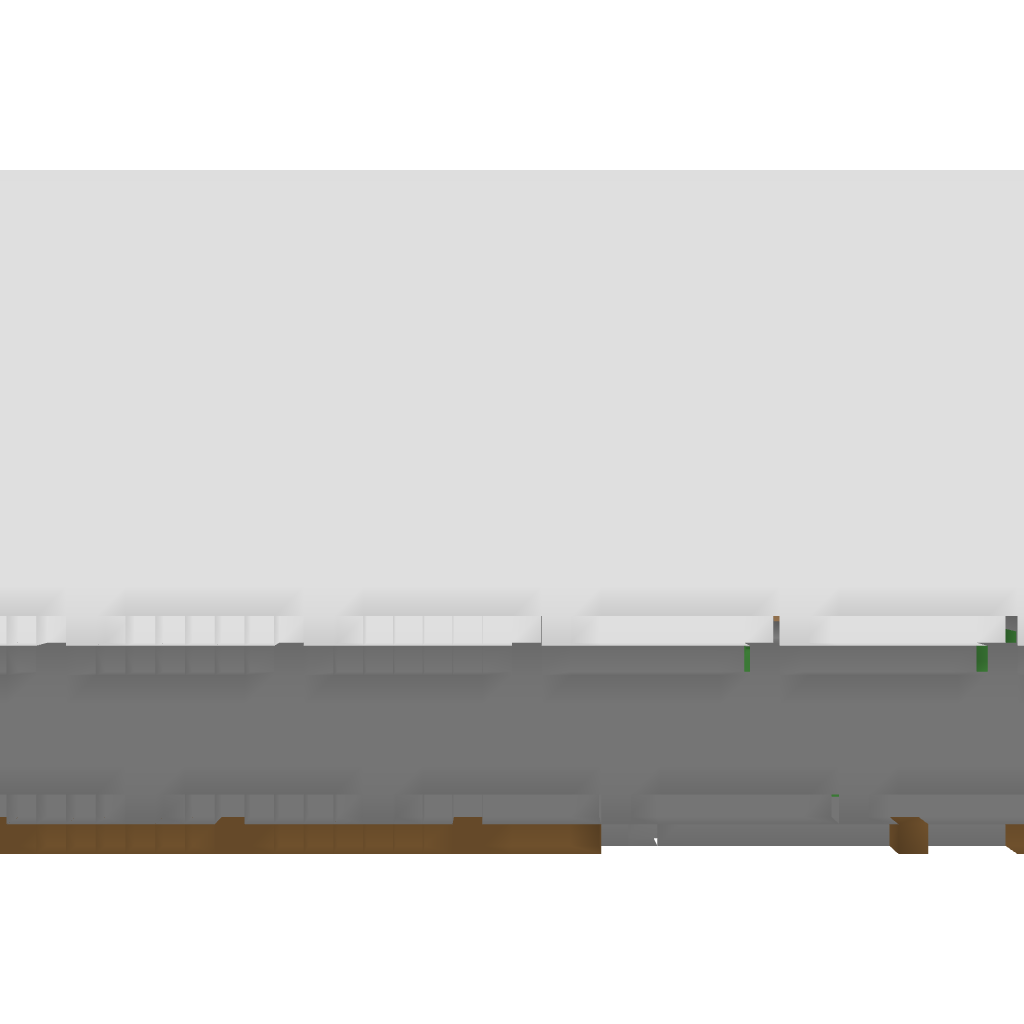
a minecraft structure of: City arena bad low quality